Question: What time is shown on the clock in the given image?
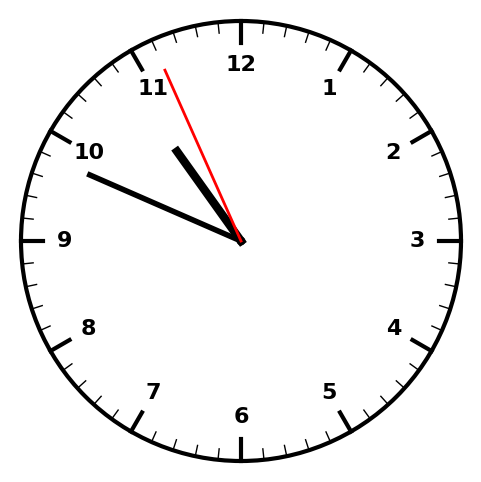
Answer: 10:48:56